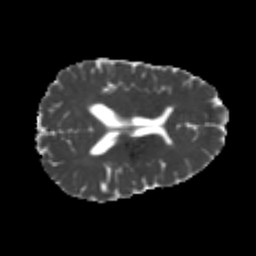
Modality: MD
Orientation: axial
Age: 24
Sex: female
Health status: healthy
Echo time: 0.074 s